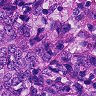
Metastatic tissue present: yes